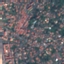
Land use / land cover: Residential